Question: I'm trying to get the output from a servlet on an Android phone.
This is my servlet:
'''
/*
* To change this template, choose Tools | Templates
* and open the template in the editor.
*/
package main;
import java.io.IOException;
import java.io.PrintWriter;
import javax.servlet.ServletException;
import javax.servlet.http.HttpServlet;
import javax.servlet.http.HttpServletRequest;
import javax.servlet.http.HttpServletResponse;
/**
*
* @author Bert Verhelst <verhelst_bert@hotmail.com>
*/
public class servlet1 extends HttpServlet {
/**
* Processes requests for both HTTP <code>GET</code> and <code>POST</code> methods.
* @param request servlet request
* @param response servlet response
* @throws ServletException if a servlet-specific error occurs
* @throws IOException if an I/O error occurs
*/
protected void processRequest(HttpServletRequest request, HttpServletResponse response)
throws ServletException, IOException {
response.setContentType("text/html;charset=UTF-8");
PrintWriter out = response.getWriter();
out.println("<html>");
out.println("<head>");
out.println("<title>Servlet servlet1</title>");
out.println("</head>");
out.println("<body>");
out.println("<h1>processing...</h1>");
out.println("</body>");
out.println("</html>");
}
// <editor-fold defaultstate="collapsed" desc="HttpServlet methods. Click on the + sign on the left to edit the code.">
/**
* Handles the HTTP <code>GET</code> method.
* @param request servlet request
* @param response servlet response
* @throws ServletException if a servlet-specific error occurs
* @throws IOException if an I/O error occurs
*/
@Override
protected void doGet(HttpServletRequest request, HttpServletResponse response)
throws ServletException, IOException {
processRequest(request, response);
PrintWriter out = response.getWriter();
out.println("<!DOCTYPE HTML PUBLIC "-//W3C//DTD HTML 4.0 "
+ "Transitional//EN">
"
+ "<html>
"
+ "<head><title>Hello WWW</title></head>
"
+ "<body>
"
+ "<h1>doget...</h1>
"
+ "</body></html>");
}
/**
* Handles the HTTP <code>POST</code> method.
* @param request servlet request
* @param response servlet response
* @throws ServletException if a servlet-specific error occurs
* @throws IOException if an I/O error occurs
*/
@Override
protected void doPost(HttpServletRequest request, HttpServletResponse response)
throws ServletException, IOException {
processRequest(request, response);
PrintWriter out = response.getWriter();
out.println("<!DOCTYPE HTML PUBLIC "-//W3C//DTD HTML 4.0 "
+ "Transitional//EN">
"
+ "<html>
"
+ "<head><title>Hello WWW</title></head>
"
+ "<body>
"
+ "<h1>dopost...</h1>
"
+ "</body></html>");
}
/**
* Returns a short description of the servlet.
* @return a String containing servlet description
*/
@Override
public String getServletInfo() {
return "Short description";
}// </editor-fold>
}
'''
This is my Android main page:
'''
package be.smarttelecom.MyTest;
import android.app.Activity;
import android.os.Bundle;
import android.widget.TextView;
public class Main extends Activity {
/** Called when the activity is first created. */
@Override
public void onCreate(Bundle savedInstanceState) {
super.onCreate(savedInstanceState);
setContentView(R.layout.main);
TextView output = (TextView) findViewById(R.id.output);
try {
output.append("starting
");
RestClient client = new RestClient("http://10.0.0.188:8084/Servlet_1/servlet1");
try {
client.Execute(RequestMethod.GET);
} catch (Exception e) {
e.printStackTrace();
}
output.append("after execute
");
String response = client.getResponse();
output.append("class - " + response + "
" );
output.append(response);
output.append("done
");
}
catch (Exception ex) {
output.append("error: " + ex.getMessage() + "
" + ex.toString() + "
");
}
}
}
'''
And finally we have the RestClient:
'''
package be.smarttelecom.MyTest;
import java.io.BufferedReader;
import java.io.IOException;
import java.io.InputStream;
import java.io.InputStreamReader;
import java.util.ArrayList;
import org.apache.http.HttpEntity;
import org.apache.http.HttpResponse;
import org.apache.http.NameValuePair;
import org.apache.http.client.ClientProtocolException;
import org.apache.http.client.HttpClient;
import org.apache.http.client.entity.UrlEncodedFormEntity;
import org.apache.http.client.methods.HttpGet;
import org.apache.http.client.methods.HttpPost;
import org.apache.http.client.methods.HttpUriRequest;
import org.apache.http.impl.client.DefaultHttpClient;
import org.apache.http.message.BasicNameValuePair;
import org.apache.http.protocol.HTTP;
public class RestClient {
private ArrayList <NameValuePair> params;
private ArrayList <NameValuePair> headers;
private String url;
private int responseCode;
private String message;
private String response;
public String getResponse() {
return response;
}
public String getErrorMessage() {
return message;
}
public int getResponseCode() {
return responseCode;
}
public RestClient(String url)
{
this.url = url;
params = new ArrayList<NameValuePair>();
headers = new ArrayList<NameValuePair>();
}
public void AddParam(String name, String value)
{
params.add(new BasicNameValuePair(name, value));
}
public void AddHeader(String name, String value)
{
headers.add(new BasicNameValuePair(name, value));
}
public void Execute(RequestMethod method) throws Exception
{
switch(method) {
case GET:
{
//add parameters
String combinedParams = "";
if(!params.isEmpty()){
combinedParams += "?";
for(NameValuePair p : params)
{
String paramString = p.getName() + "=" + p.getValue();
if(combinedParams.length() > 1)
{
combinedParams += "&" + paramString;
}
else
{
combinedParams += paramString;
}
}
}
HttpGet request = new HttpGet(url + combinedParams);
//add headers
for(NameValuePair h : headers)
{
request.addHeader(h.getName(), h.getValue());
}
executeRequest(request, url);
break;
}
case POST:
{
HttpPost request = new HttpPost(url);
//add headers
for(NameValuePair h : headers)
{
request.addHeader(h.getName(), h.getValue());
}
if(!params.isEmpty()){
request.setEntity(new UrlEncodedFormEntity(params, HTTP.UTF_8));
}
executeRequest(request, url);
break;
}
}
}
private void executeRequest(HttpUriRequest request, String url)
{
HttpClient client = new DefaultHttpClient();
HttpResponse httpResponse;
try {
httpResponse = client.execute(request);
responseCode = httpResponse.getStatusLine().getStatusCode();
message = httpResponse.getStatusLine().getReasonPhrase();
HttpEntity entity = httpResponse.getEntity();
if (entity != null) {
InputStream instream = entity.getContent();
response = convertStreamToString(instream);
// Closing the input stream will trigger connection release
instream.close();
}
}
catch (ClientProtocolException e) {
client.getConnectionManager().shutdown();
e.printStackTrace();
} catch (IOException e) {
client.getConnectionManager().shutdown();
e.printStackTrace();
}
}
private static String convertStreamToString(InputStream is) {
BufferedReader reader = new BufferedReader(new InputStreamReader(is));
StringBuilder sb = new StringBuilder();
String line = null;
try {
while ((line = reader.readLine()) != null) {
sb.append(line + "
");
}
}
catch (IOException e) {
e.printStackTrace();
}
finally {
try {
is.close();
} catch (IOException e) {
e.printStackTrace();
}
}
return sb.toString();
}
}
'''
Unfortunately this doesn't work. Here is what I get for output (null),

What am I doing wrong?
I request the DoGet method of my servlet and convert the output to a string, but it appears to be empty.
I allowed the Internet connection in the manifest file just after the closing bracket of application,
'''
<uses-permission android:name="android.permission.INTERNET" />
'''
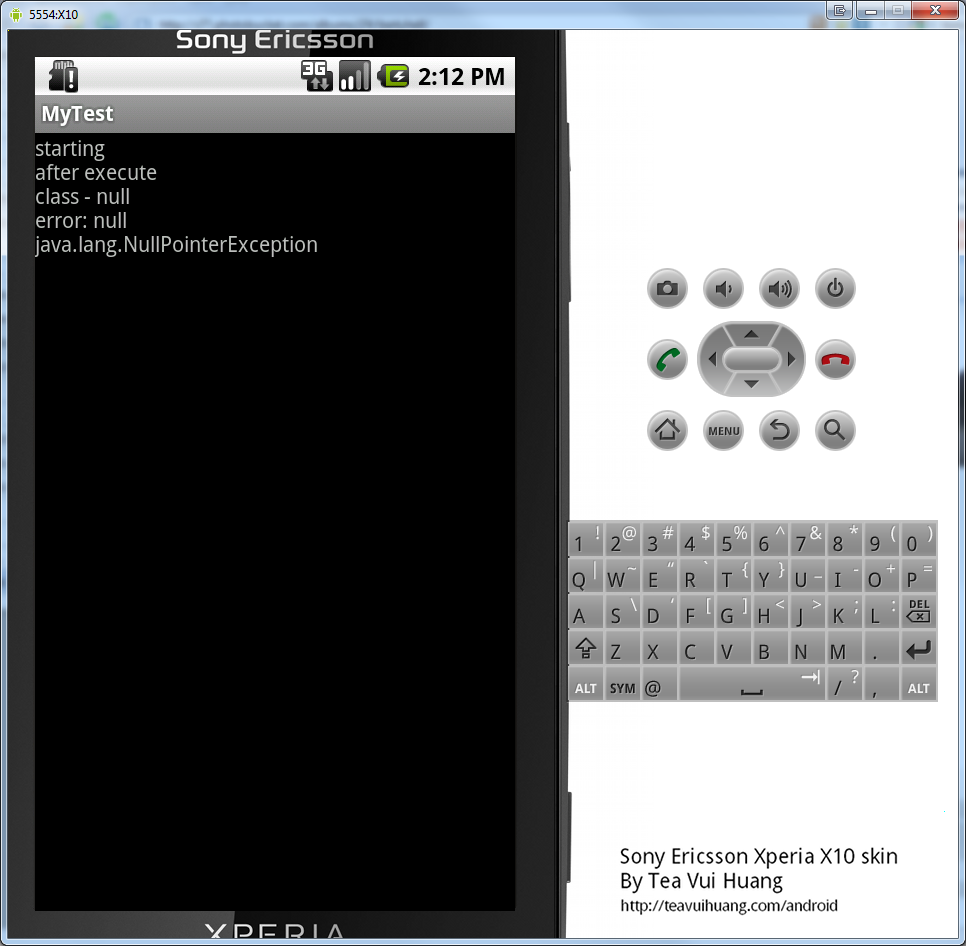
Answer: <URL> wrote in a comment:
> Does the call ever get to the servlet? What does the server see is being sent? What is the server sending back?
That was the problem! I disabled my firewall and now it works :)